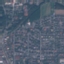
Label: Residential